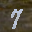
Label: 7